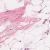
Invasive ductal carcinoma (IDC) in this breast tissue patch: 0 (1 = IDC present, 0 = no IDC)